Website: apple
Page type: customer-info-address
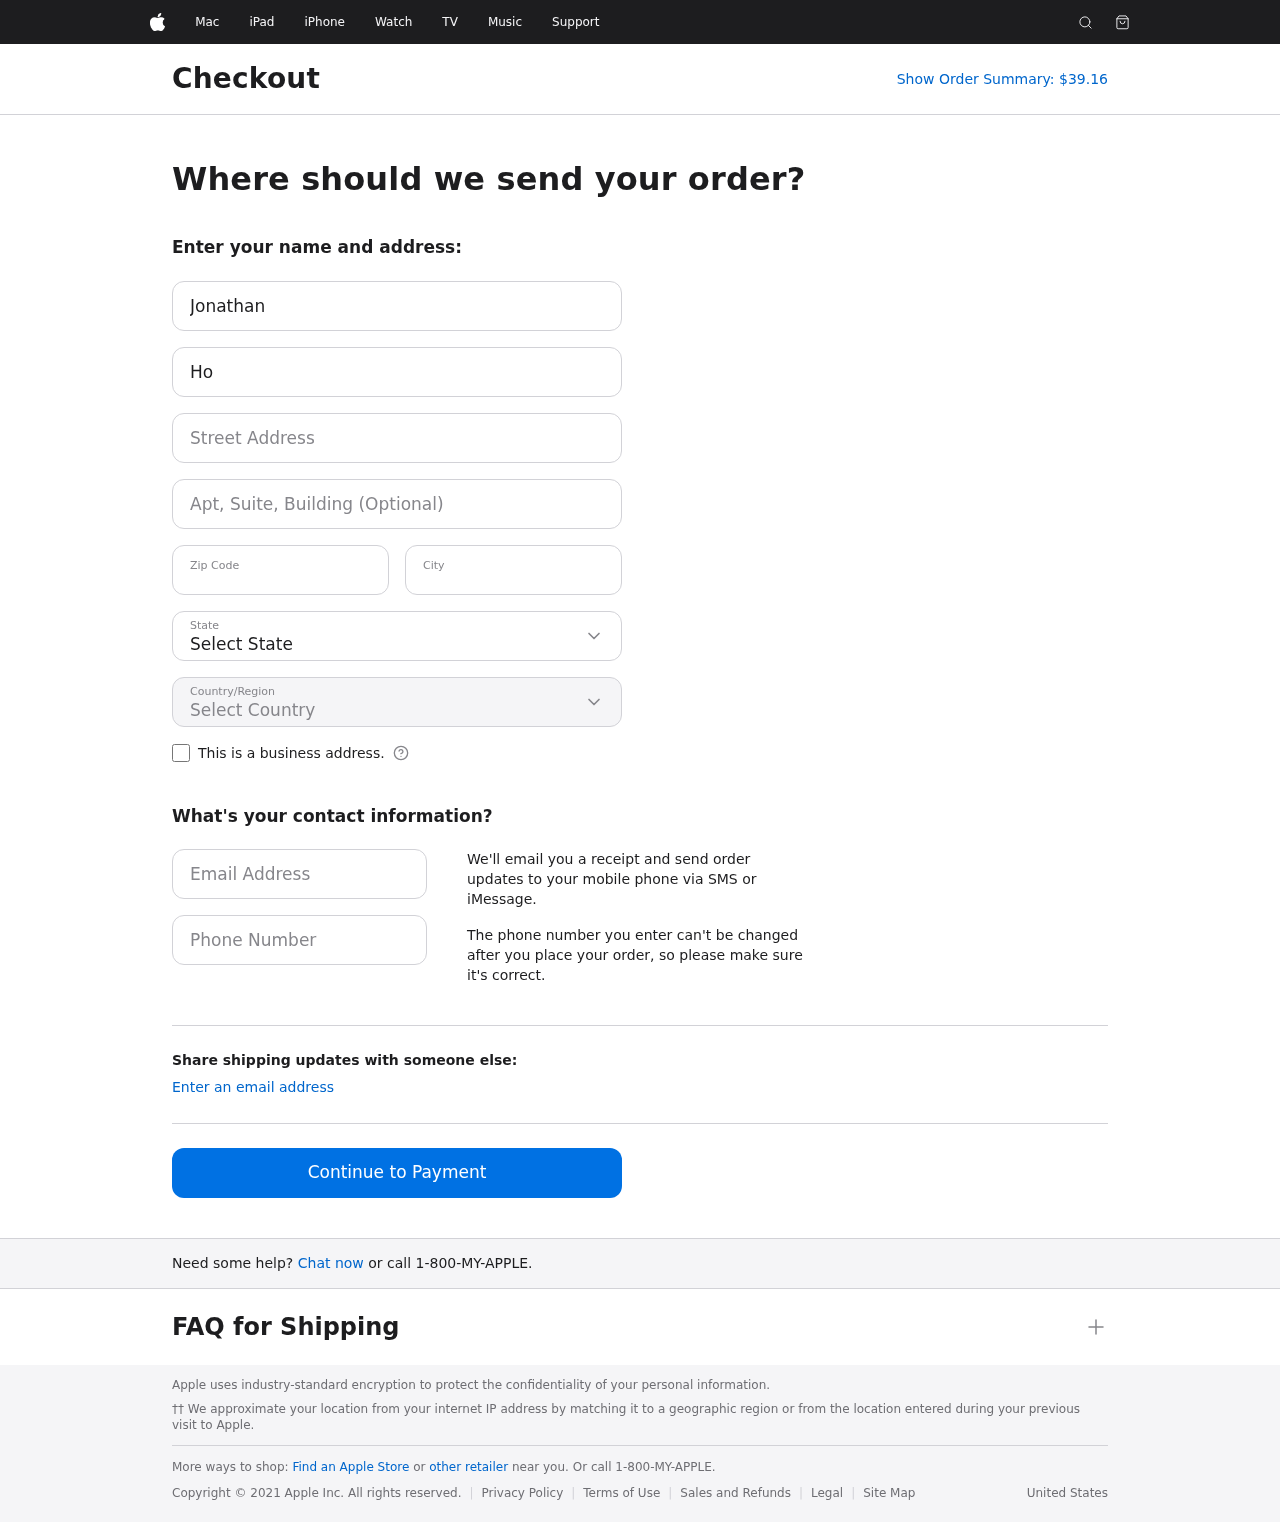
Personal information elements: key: PII_CITY
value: West Connie
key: PII_COUNTRY
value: United States
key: PII_EMAIL
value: jhoward@hotmail.com
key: PII_FIRSTNAME
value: Jonathan
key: PII_LASTNAME
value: Howard
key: PII_PHONE
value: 4742650324
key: PII_POSTCODE
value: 73384
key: PII_STATE
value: New Hampshire
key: PII_STREET
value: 164 Davis Centers Suite 125
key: PII_STREET2
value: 130 Marcus Trace
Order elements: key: ORDER_TOTAL
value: Show Order Summary: $39.16